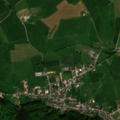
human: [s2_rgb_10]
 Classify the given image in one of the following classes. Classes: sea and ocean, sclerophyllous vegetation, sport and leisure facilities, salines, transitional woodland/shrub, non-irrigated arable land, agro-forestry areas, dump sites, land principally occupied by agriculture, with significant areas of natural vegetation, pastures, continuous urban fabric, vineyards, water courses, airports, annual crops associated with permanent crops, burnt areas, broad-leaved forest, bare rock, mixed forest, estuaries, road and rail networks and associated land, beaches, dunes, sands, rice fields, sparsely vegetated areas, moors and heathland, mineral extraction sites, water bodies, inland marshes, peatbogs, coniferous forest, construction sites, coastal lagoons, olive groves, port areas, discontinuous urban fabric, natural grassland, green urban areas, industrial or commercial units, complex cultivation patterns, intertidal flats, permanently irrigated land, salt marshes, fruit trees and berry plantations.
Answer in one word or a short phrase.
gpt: discontinuous urban fabric, pastures, complex cultivation patterns, broad-leaved forest